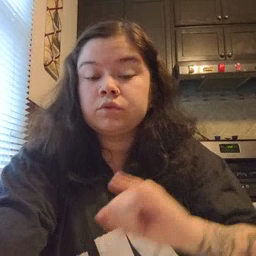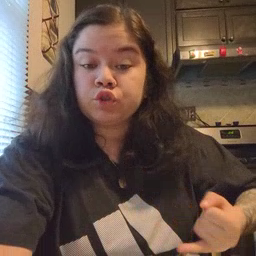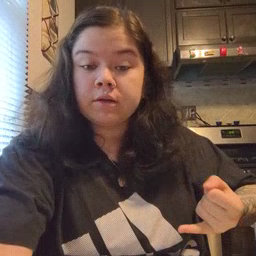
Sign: jeans